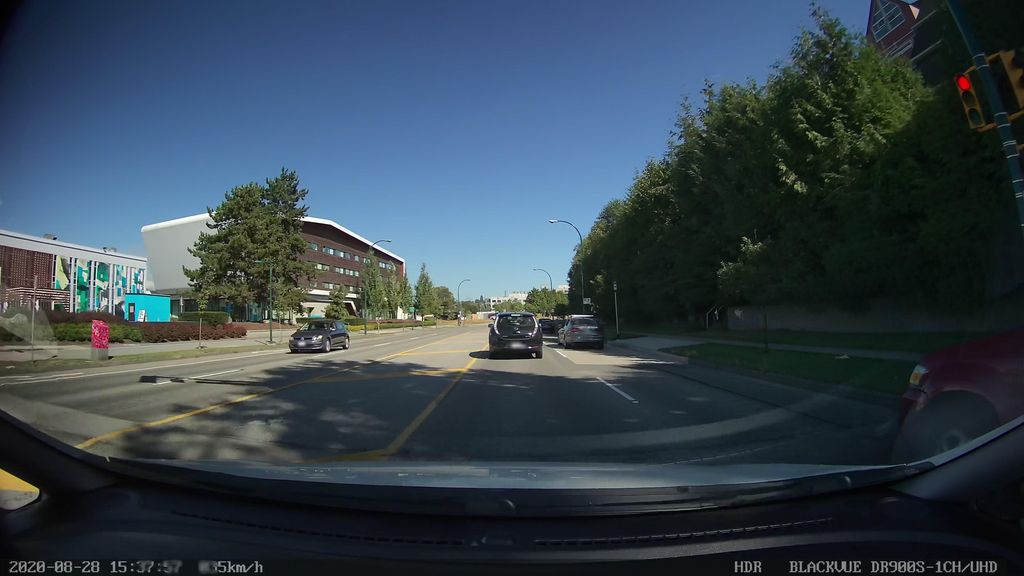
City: vancouver